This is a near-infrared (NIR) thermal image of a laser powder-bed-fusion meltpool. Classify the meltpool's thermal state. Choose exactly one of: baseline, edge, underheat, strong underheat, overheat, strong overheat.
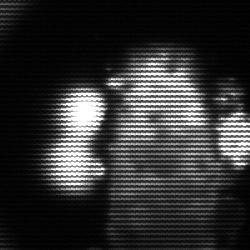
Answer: strong underheat